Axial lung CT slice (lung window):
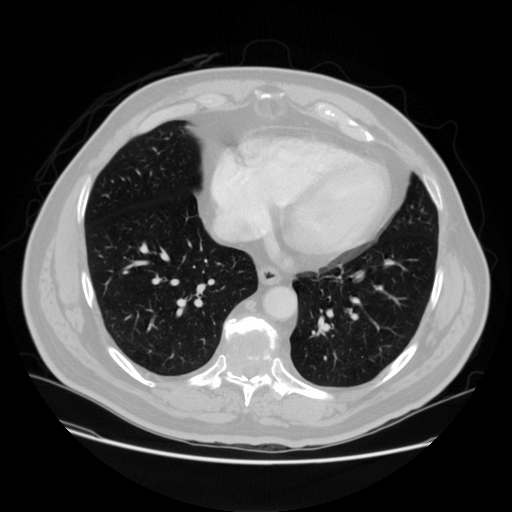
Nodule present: no